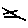
Label: line